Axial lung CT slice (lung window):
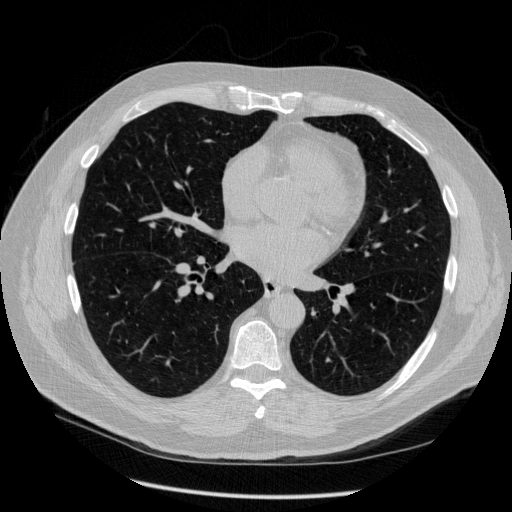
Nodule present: no